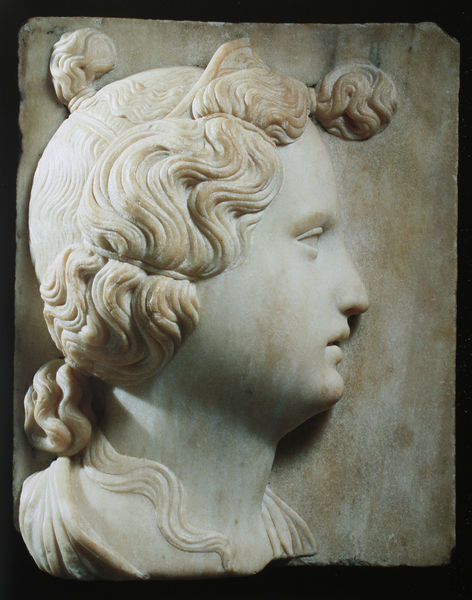
Titel: Profil einer weiblichen Figur
Künstler: Antonio Minelli
Institution: (Privatsammlung)
Schlagwörter: kopf, mann, schatten, umhang, weiß, gelb, mädchen, ausschnitt, braun, frau, frisur, grau, haar, kleid, licht, marmor, mund, nase, profil, stirn, blick, schal, beige, hemd, kappe, mütze, wand, augen, gesicht, kleidung, knoten, kragen, mensch, stein, bildnis, hals, portrait, porträt, auge, gewand, haare, stoff, kind, klassizismus, diadem, kinn, krone, lippen, locke, locken, skulptur, statue, kopfbedeckung, relief, dutt, seitlich, wellen, zöpfe, kette, haarband, tafel, zopf, ernst, büste, seitenansicht, glatt, plastik, platte, junge, wange, marmoriert, foto, haarknoten, antike, seite, rom, photo, jüngling, halbprofil, antik, backe, edelstein, geöffnet, bänder, fotographie, gewellt, antikisch, gemeißelt, römisch, elfenbein, alabaster, relieff, klassisch, hochrelief, offenes haar, gemme, bildhauerkunst, hare, basrelief, meißel, germane, stirnlocke, behauen, porträtbüse, loacken, relöief, halskranz, bombel